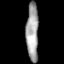
Tissue: prostate
Cell type: T cells
Senescence score: 0.6873
Nuclear area (px): 702
Mean DAPI intensity: 160.481